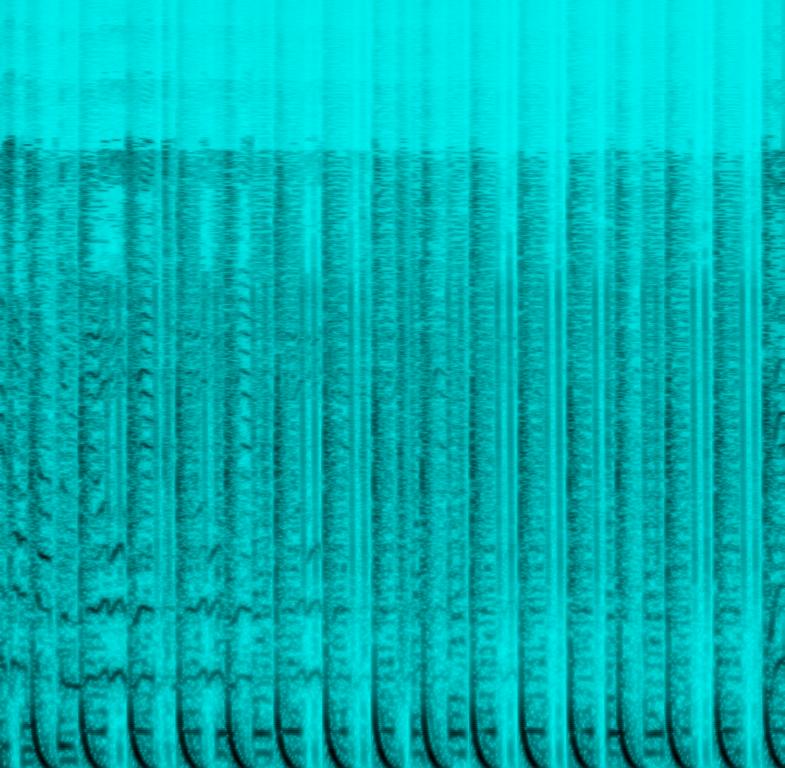
This dance song features a female voice singing the main melody. A delay effect is added to the voice which allows the last word to echo a few times. This is accompanied by programmed percussion playing a kick driven beat. A warbling sound is played in the background. A synth plays a leading riff in the foreground. This song is upbeat and can be played in a club.